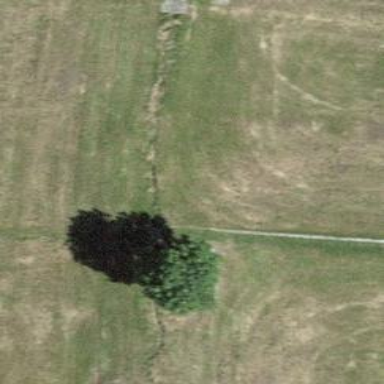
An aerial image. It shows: Path.